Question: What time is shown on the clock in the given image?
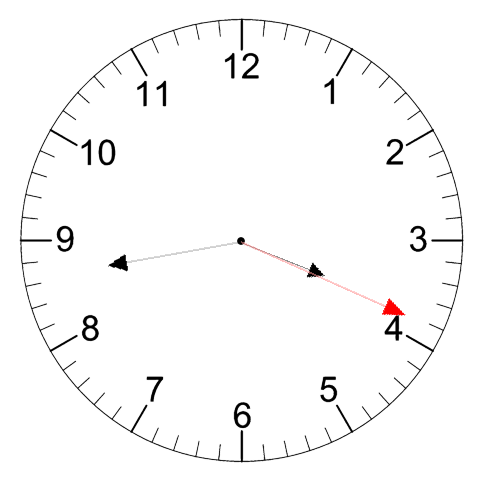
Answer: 03:43:19